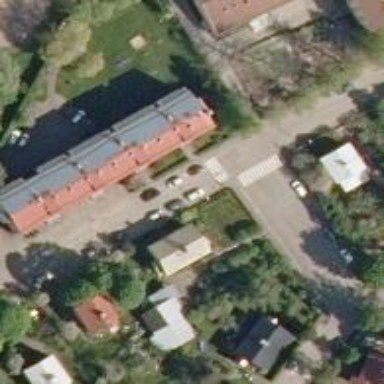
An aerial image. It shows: Apartment building with gabled roof oriented along.